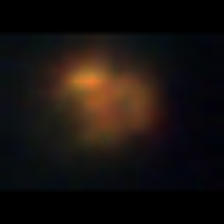
Taxon: NanoPlankton
Group: Other